Current action and preconditions to check: trajectory_clear

Your task: For each precondition in the list above, predict whether it will hold at this action.

Consider the current scene as observed from the mobile robot's camera, and analyze the predicted future states of all dynamic agents (e.g., people, animals, vehicles, or any moving entities) within the NEXT SECOND.

IMPORTANT: Only answer "very likely" if you are absolutely certain—based on strong, clear evidence—that a dynamic agent will violate the precondition in the predicted future state. Do NOT answer "very likely" for unlikely, ambiguous, or low-probability risks.

Ask yourself for each precondition: Is there a high probability, with clear and convincing evidence, that the predicted future states of any dynamic agent will interfere with the predicted future state of the currently executing action within the NEXT SECOND, causing that precondition to fail?

Assess the risk level based on these predictions. Use "likely" or "very likely" if motions create a clear risk of interference.

Use "neutral" or "improbable" if agents are nearby but their predicted paths are clearly diverging or non-conflicting.

Failure Risk Categories: "very improbable", "improbable", "neutral", "likely", "very likely"

Answer Format: Output ONLY the probability_of_failure value from these categories: "very improbable", "improbable", "neutral", "likely", "very likely"

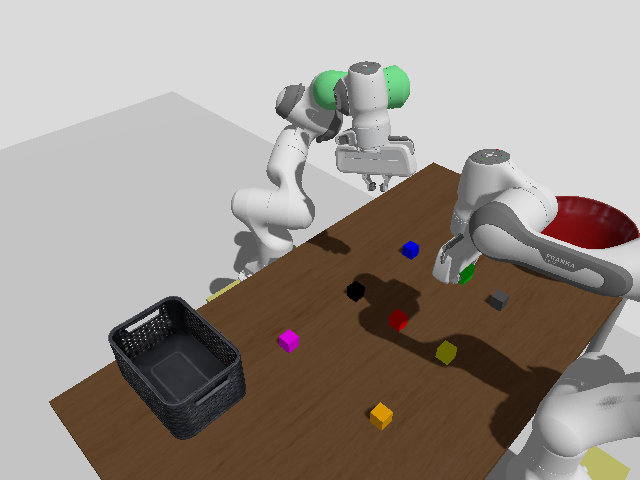

Answer: very improbable